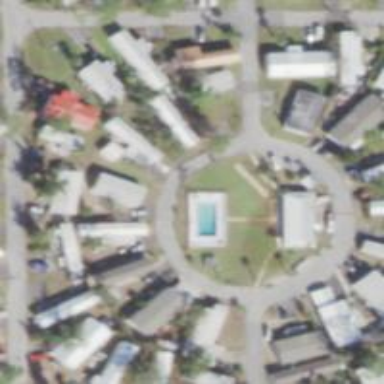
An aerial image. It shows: Residential area designated as trailer park.